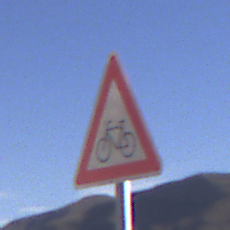
Verkehrszeichen: RadverkehrRechts
Umgebung: Outdoor, Nature
Tageszeit: Midday
Wetter: Clear
Licht: Natural
Jahreszeit: NotSpecified
Kontrast: HighContrast